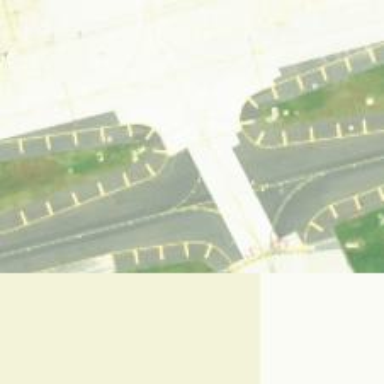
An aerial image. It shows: Image of taxiway at airport.